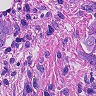
Metastatic tissue present: yes